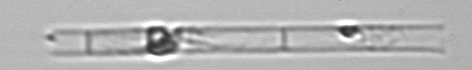
Label: Dactyliosolen_blavyanus